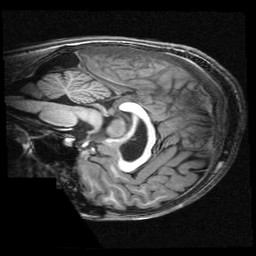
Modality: T1w
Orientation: sagittal
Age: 11
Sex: male
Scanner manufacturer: siemens
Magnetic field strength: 3 T
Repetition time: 2.3 s
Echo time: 0.00336 s